Interaction volume radius: 5 \u00c5
Interaction volume height: 25 \u00c5
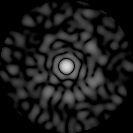
Disorder parameter: 0.8516